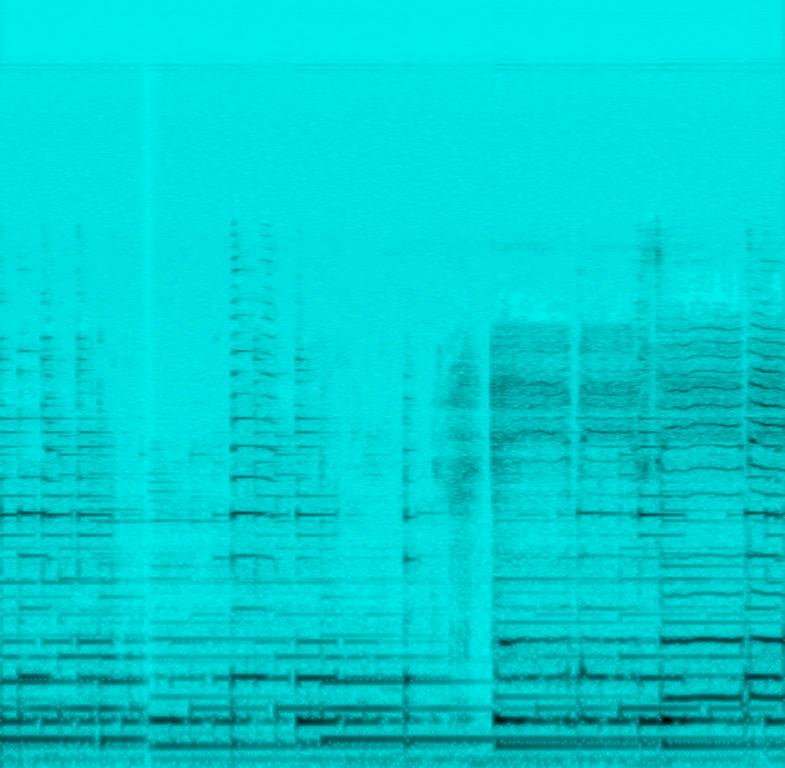
This clip features a nursery rhyme. The singer plays the guitar and sings in a calm and gentle tone. The singer misses some notes on the guitar - playing with some mistakes. The quality of the audio recording is low.